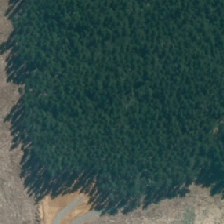
Land cover: harvested_forest